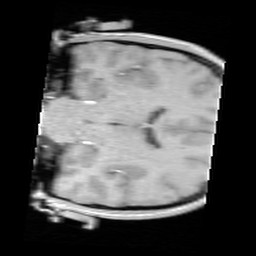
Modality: FLASH
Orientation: coronal
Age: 19
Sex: male
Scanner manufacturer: siemens
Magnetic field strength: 3 T
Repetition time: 0.245 s
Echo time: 0.0026 s